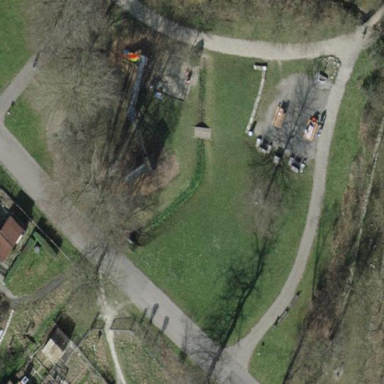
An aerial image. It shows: Lovely park for leisure and relaxation.